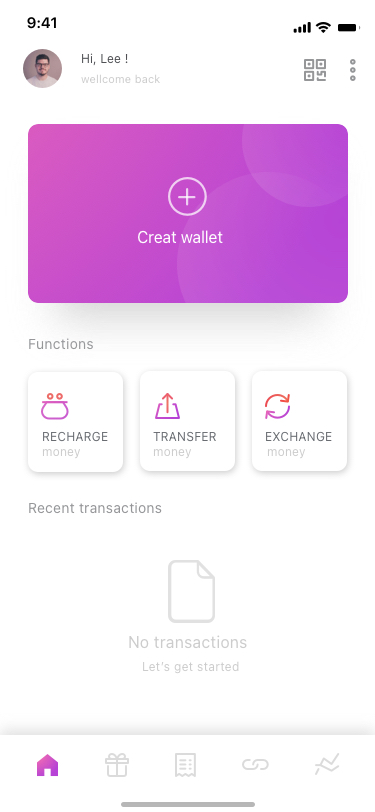
Text in this UI design:
money
EXCHANGE
TRANSFER
money
money
RECHARGE
Functions
Creat wallet
Hi, Lee !
wellcome back
Recent transactions
No transactions
Let’s get started